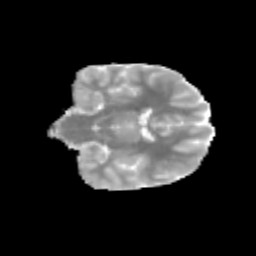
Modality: MD
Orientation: coronal
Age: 13
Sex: female
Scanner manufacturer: siemens
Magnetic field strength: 3 T
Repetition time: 3.8 s
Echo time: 0.07 s